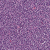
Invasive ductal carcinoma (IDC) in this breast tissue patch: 1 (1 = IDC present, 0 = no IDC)